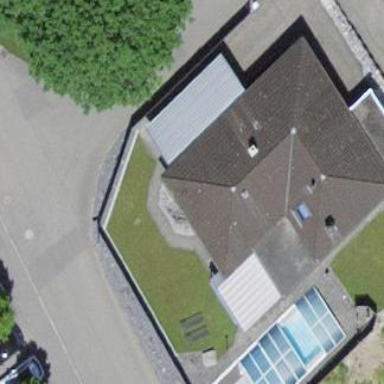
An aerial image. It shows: Detached building with hipped roof.